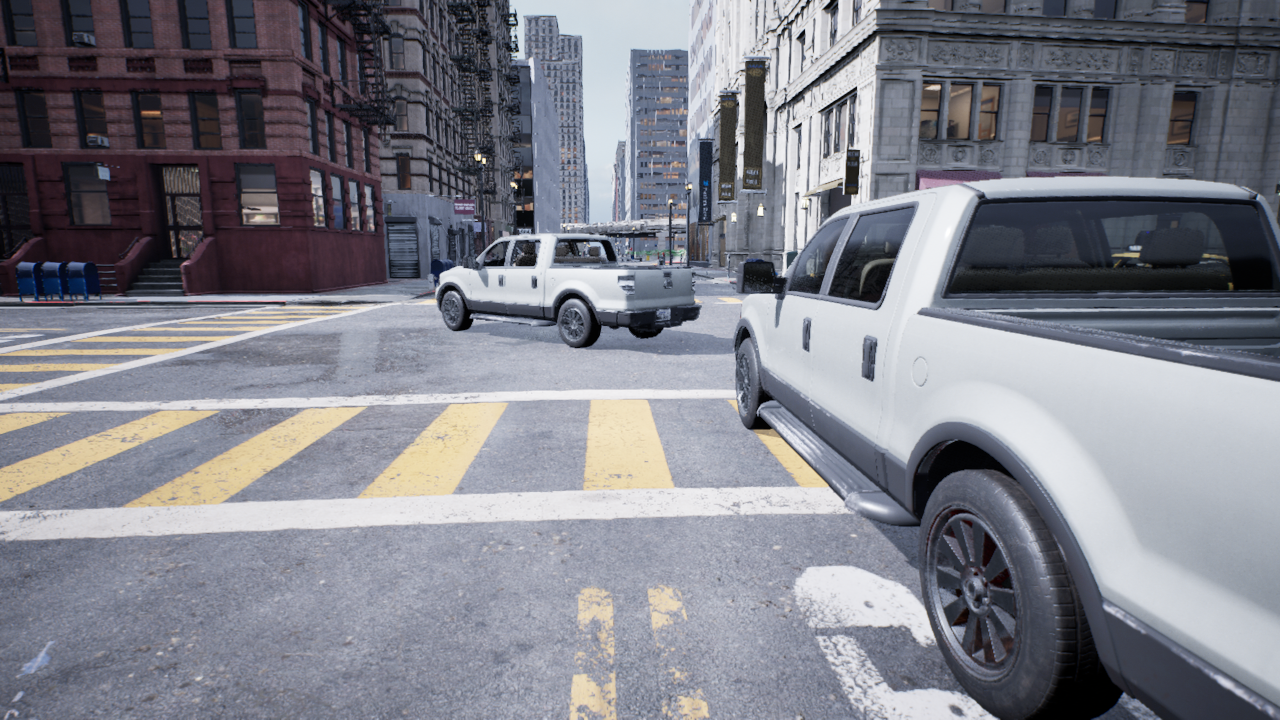
Venue: residential
Lighting: overcast
Vehicle rig: pickup